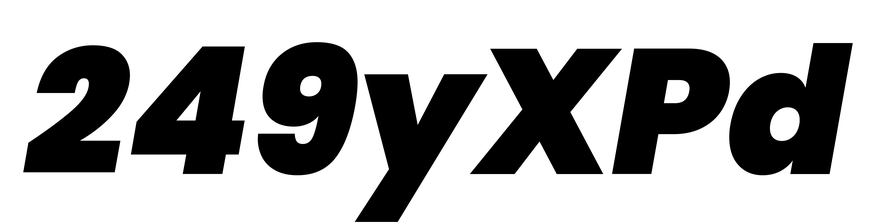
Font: Poppins-BlackItalic